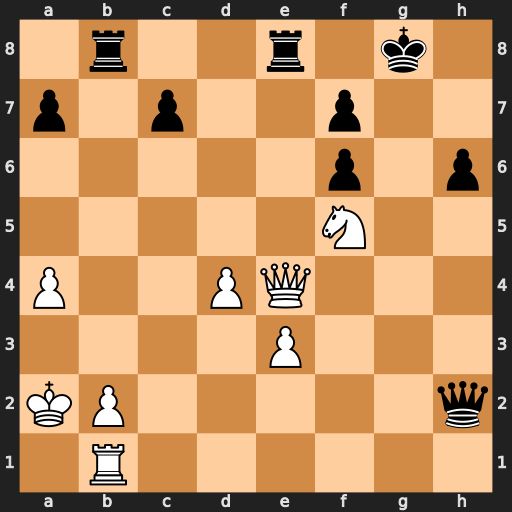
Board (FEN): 1r2r1k1/p1p2p2/5p1p/5N2/P2PQ3/4P3/KP5q/1R6
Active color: w
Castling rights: -
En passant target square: -
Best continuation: Qg4+ Kh7 Qg7#